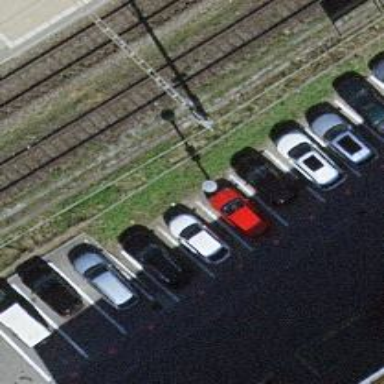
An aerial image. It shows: Street-side parking area with park and ride facility.